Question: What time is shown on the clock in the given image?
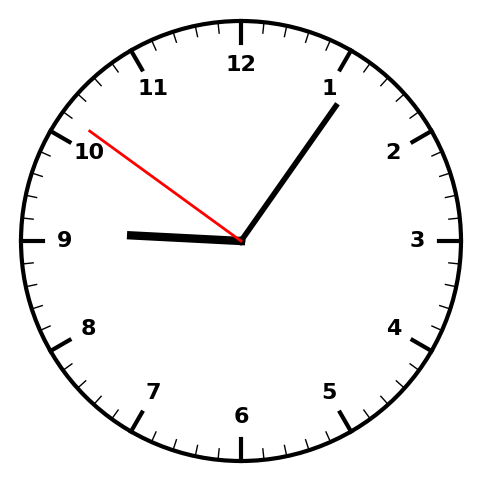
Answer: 09:05:51